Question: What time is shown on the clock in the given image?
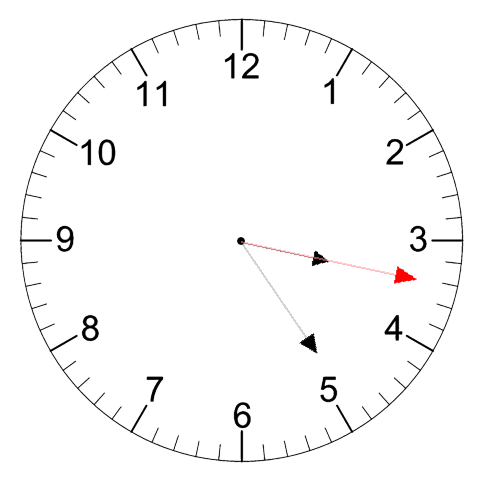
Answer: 03:24:17